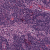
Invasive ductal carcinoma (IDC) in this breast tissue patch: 0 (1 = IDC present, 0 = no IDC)